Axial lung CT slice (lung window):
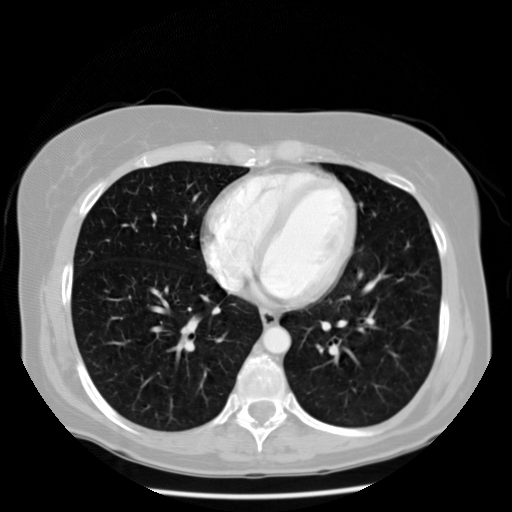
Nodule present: no